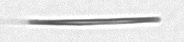
Label: fiber